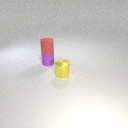
small yellow metal cylinder in front of small purple rubber cylinder